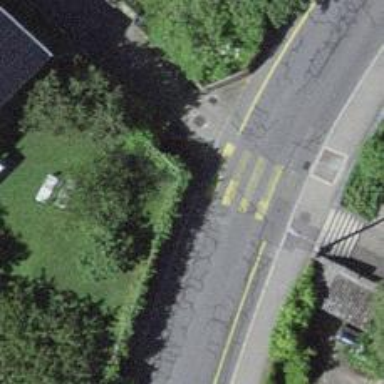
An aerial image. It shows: Footway crossing with uncontrolled zebra markings.